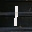
Label: 1